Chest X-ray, PA view. Patient: 24 years old, sex F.
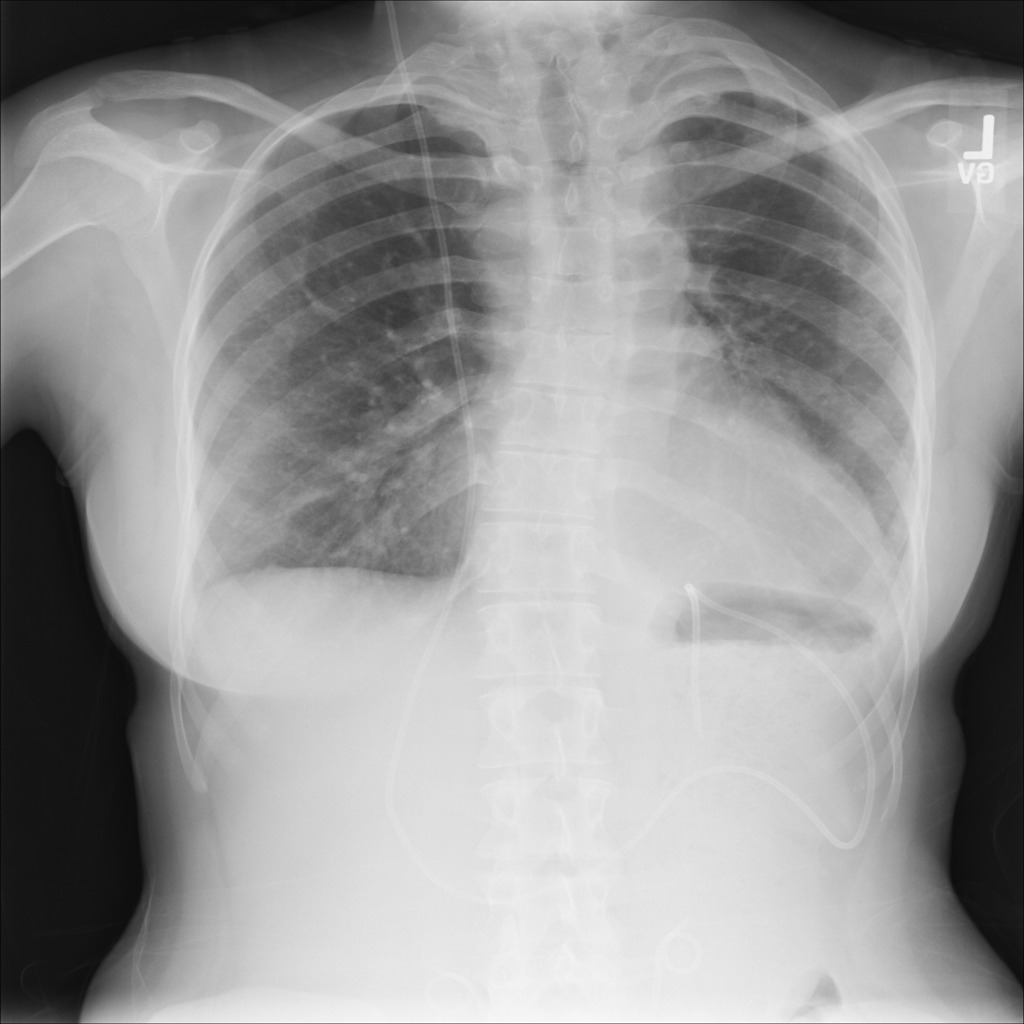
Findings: Fibrosis, Pneumothorax